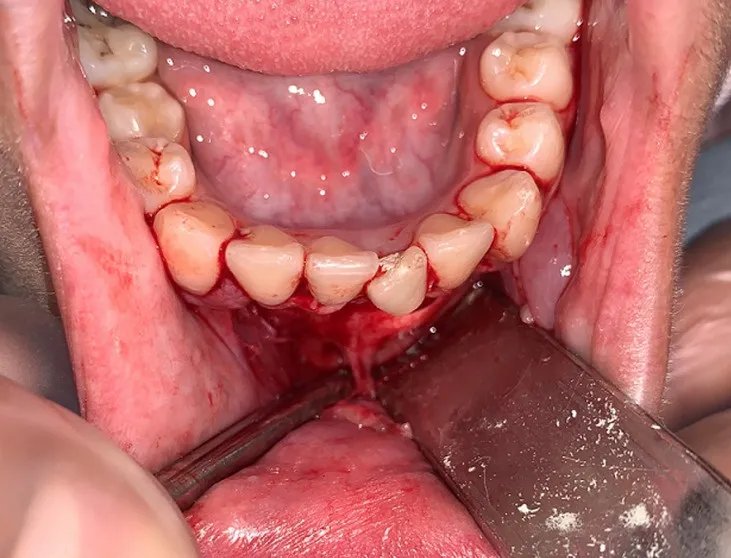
detachment of the cord-like tract from its alveolar origin.
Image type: radiology (ct)